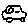
Label: car